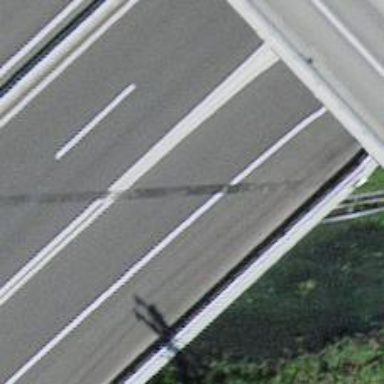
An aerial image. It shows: Bridge over motorway_link.